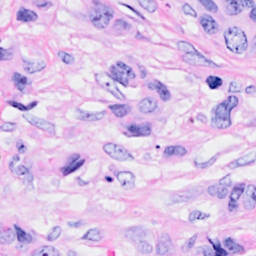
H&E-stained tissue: Breast